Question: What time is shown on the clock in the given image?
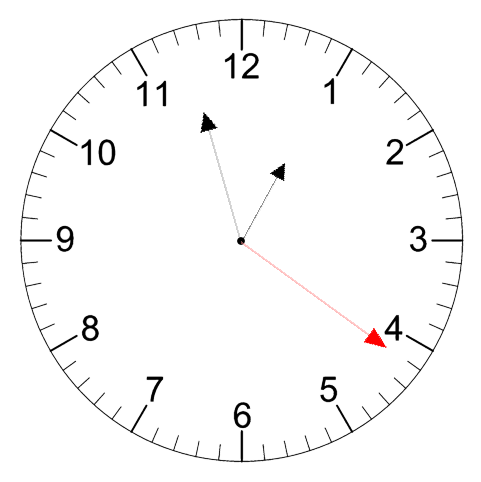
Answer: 12:57:21